Aerial crown-view tile of a tropical tree (Barro Colorado Island, Panama), acquired 20240813:
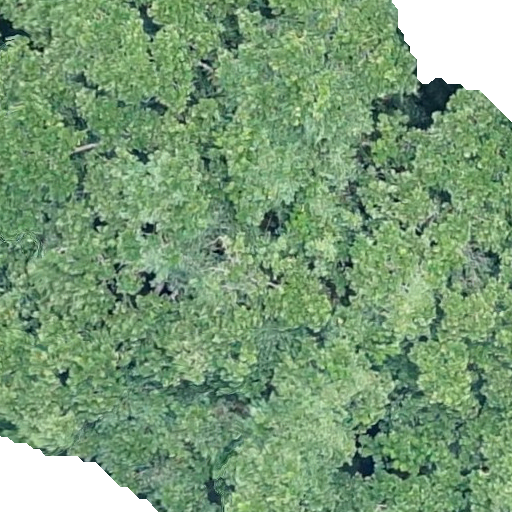
Species: Anacardium excelsum
GBIF accepted scientific name: Anacardium excelsum
Crown area: 523.988 m²